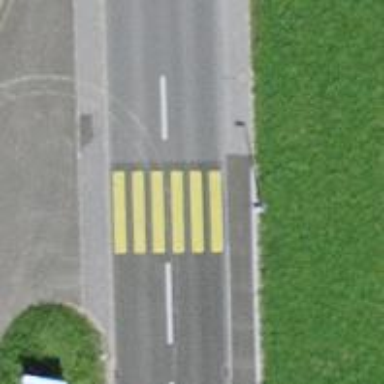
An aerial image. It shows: Uncontrolled zebra crossing with notable zebra markings.